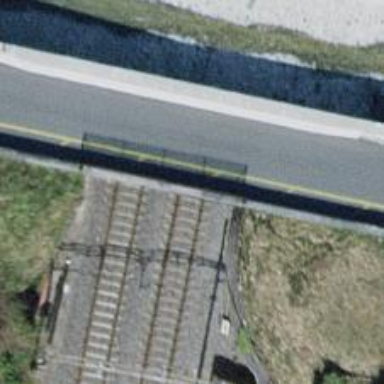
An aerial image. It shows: Railway switch.